Interaction volume radius: 5 \u00c5
Interaction volume height: 35 \u00c5
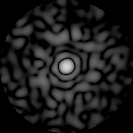
Disorder parameter: 0.8464